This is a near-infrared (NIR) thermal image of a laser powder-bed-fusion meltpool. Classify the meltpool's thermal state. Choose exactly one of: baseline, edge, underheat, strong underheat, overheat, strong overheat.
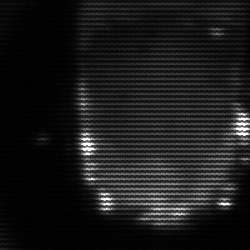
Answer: baseline